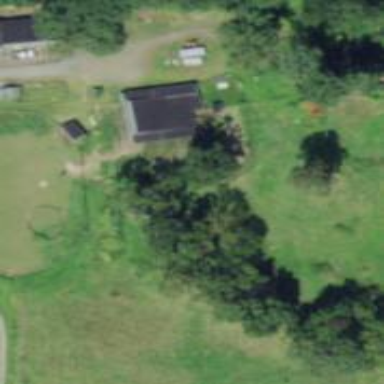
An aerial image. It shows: Farmyard area.